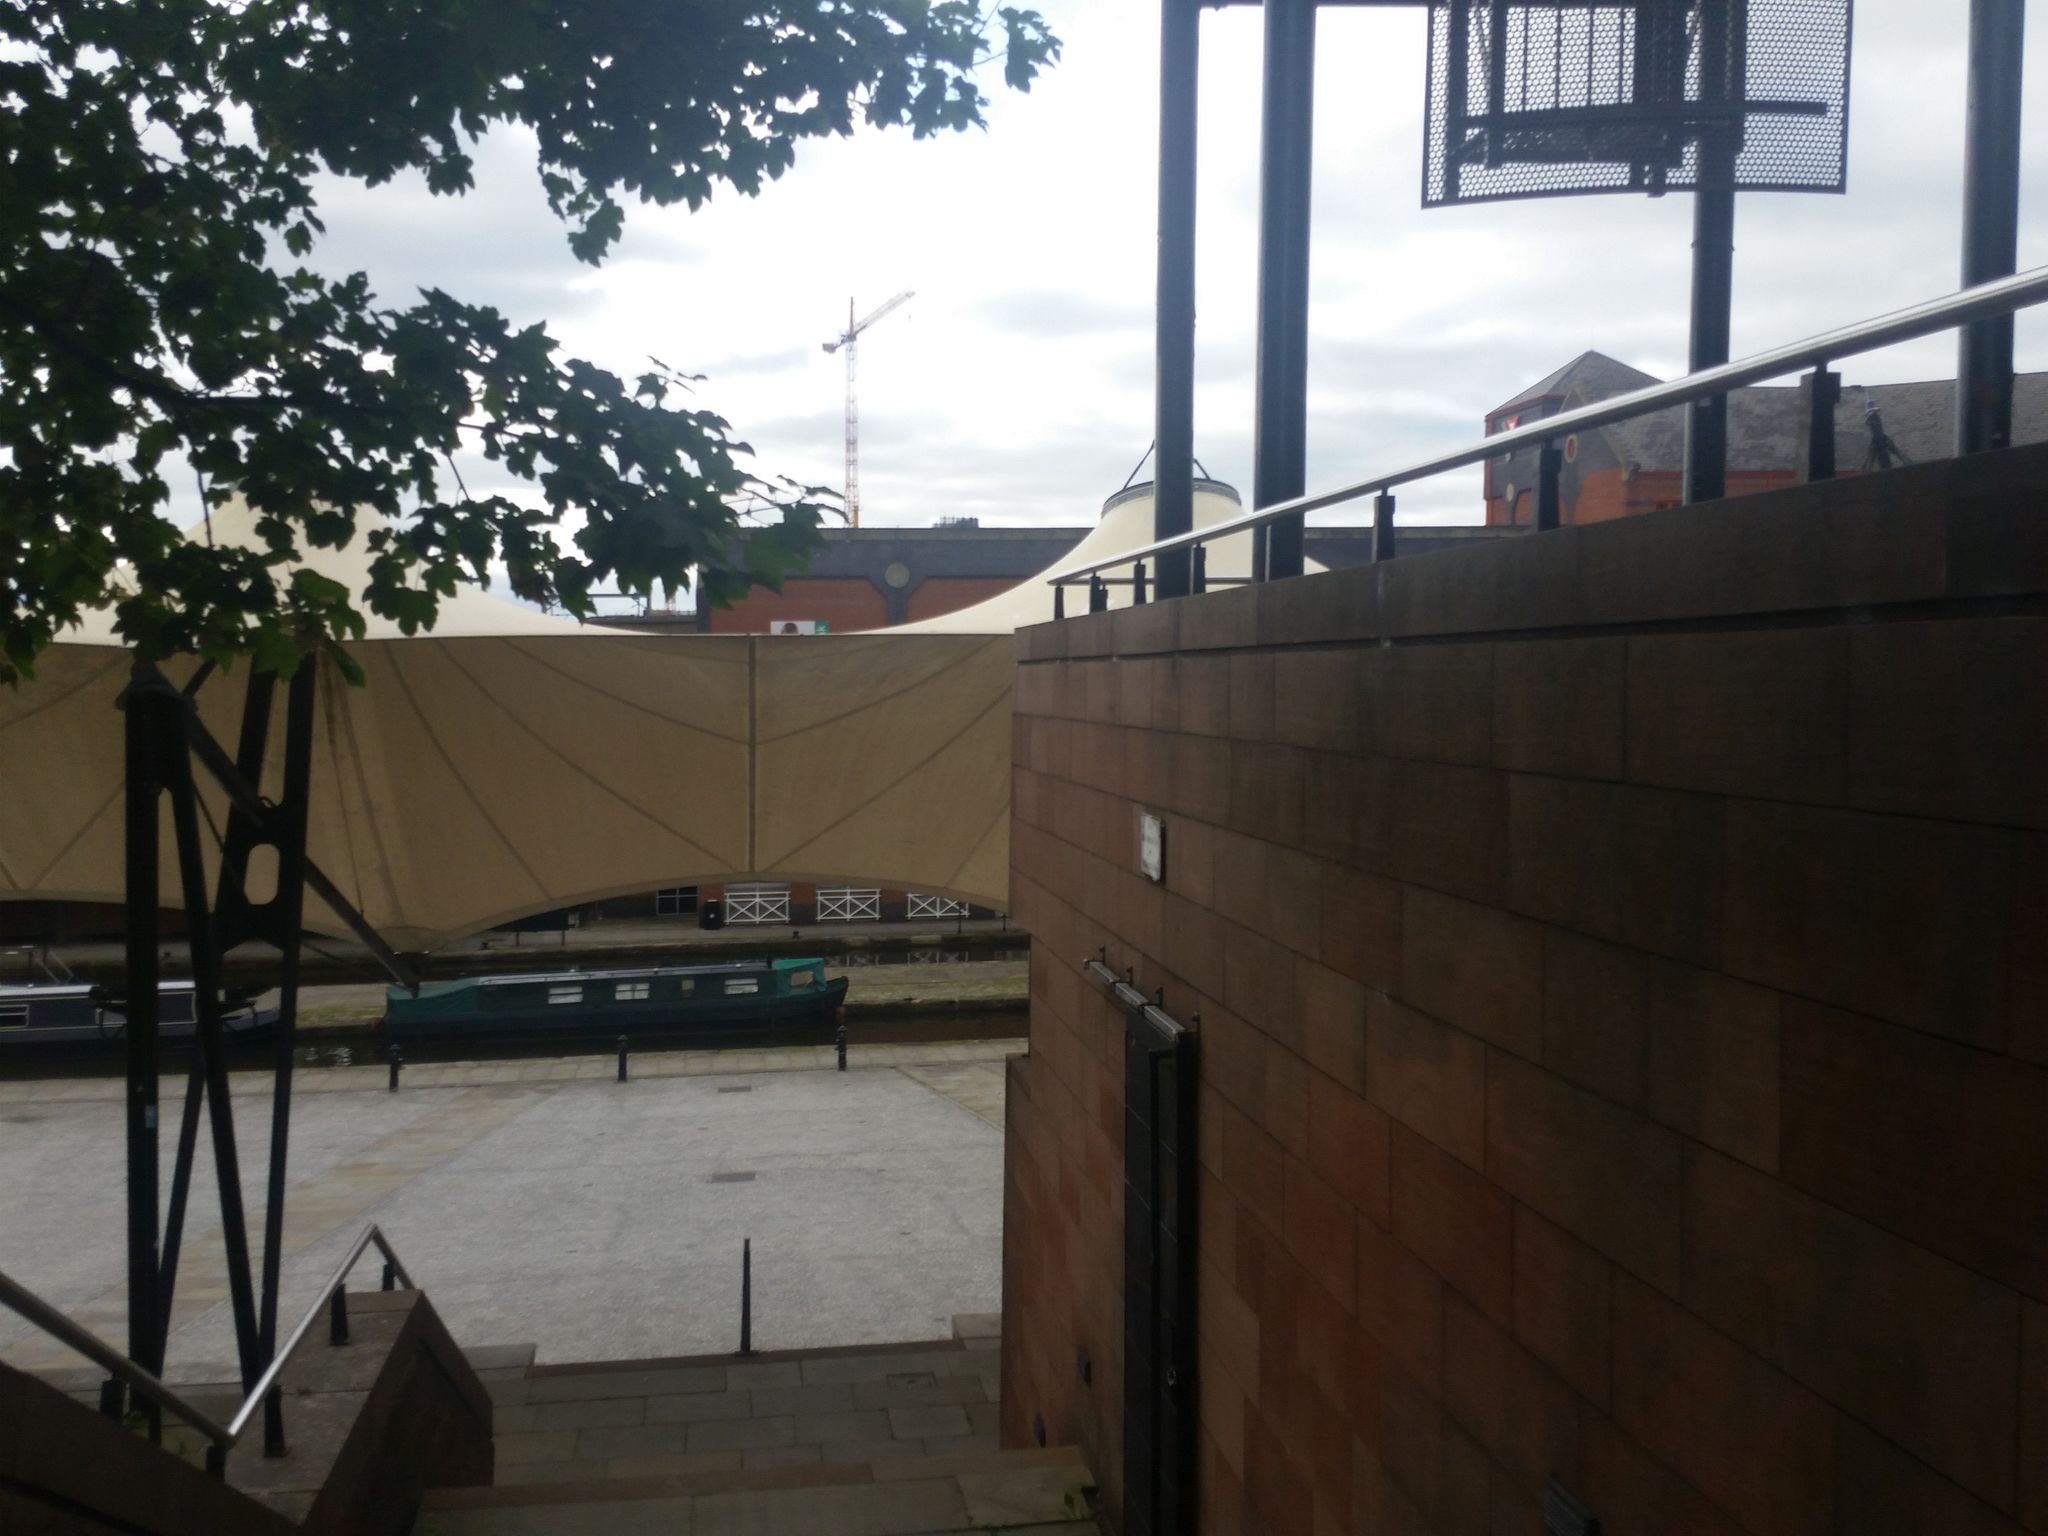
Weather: cloudy
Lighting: day
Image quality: good
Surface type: walking surface
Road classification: footway, steps, residential
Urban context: urban centre
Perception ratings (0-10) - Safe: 2.46, Lively: 1.4, Beautiful: 6.78, Boring: 7.47, Depressing: 4.27, Wealthy: 2.37